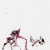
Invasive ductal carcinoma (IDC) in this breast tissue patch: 0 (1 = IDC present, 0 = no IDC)